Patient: sex F, age 52
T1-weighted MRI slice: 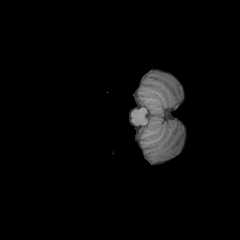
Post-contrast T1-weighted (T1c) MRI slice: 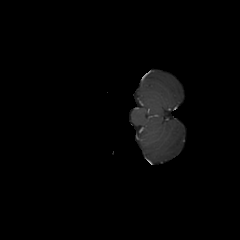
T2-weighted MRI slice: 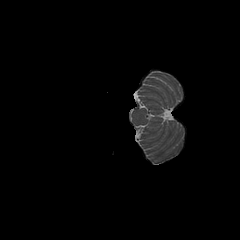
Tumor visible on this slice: no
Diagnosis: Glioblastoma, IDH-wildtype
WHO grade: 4